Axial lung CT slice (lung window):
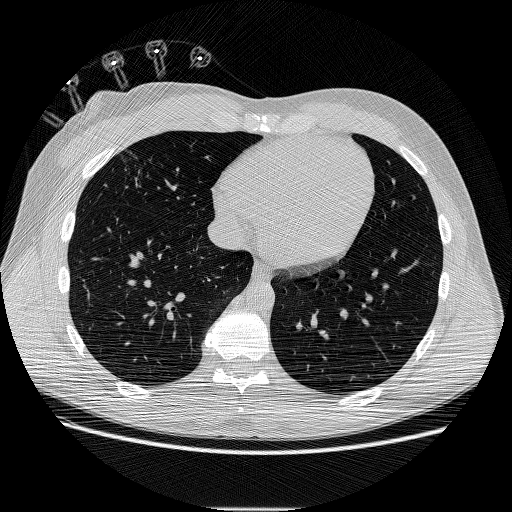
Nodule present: no